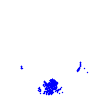
Particle: electron